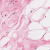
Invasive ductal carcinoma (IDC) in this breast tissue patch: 0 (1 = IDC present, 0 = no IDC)